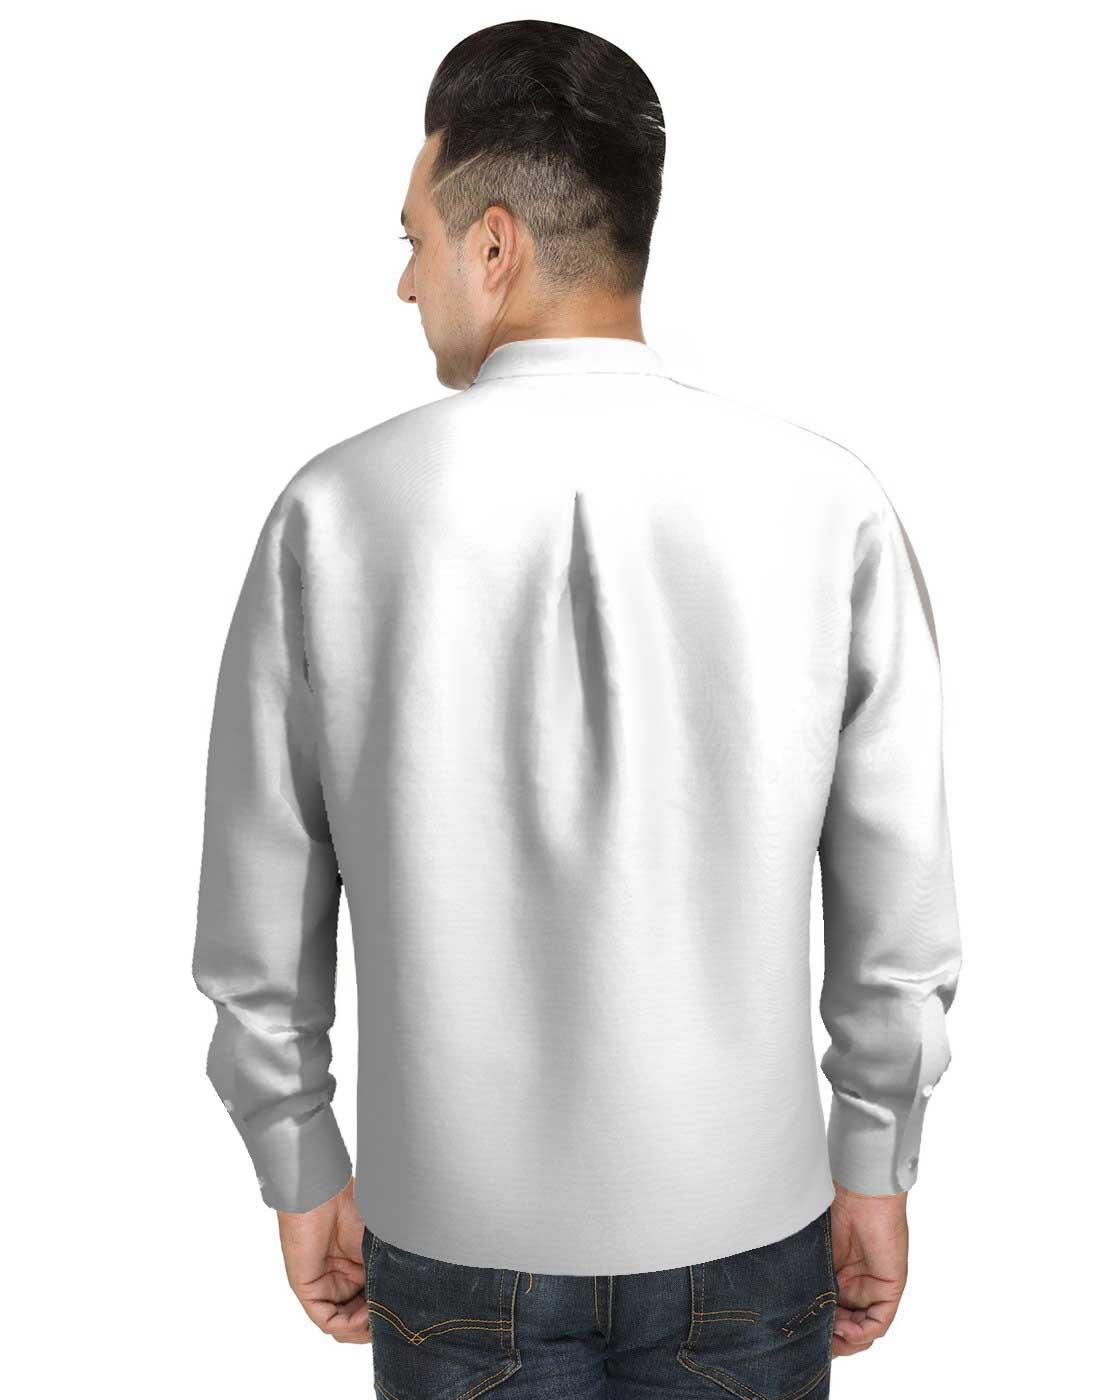
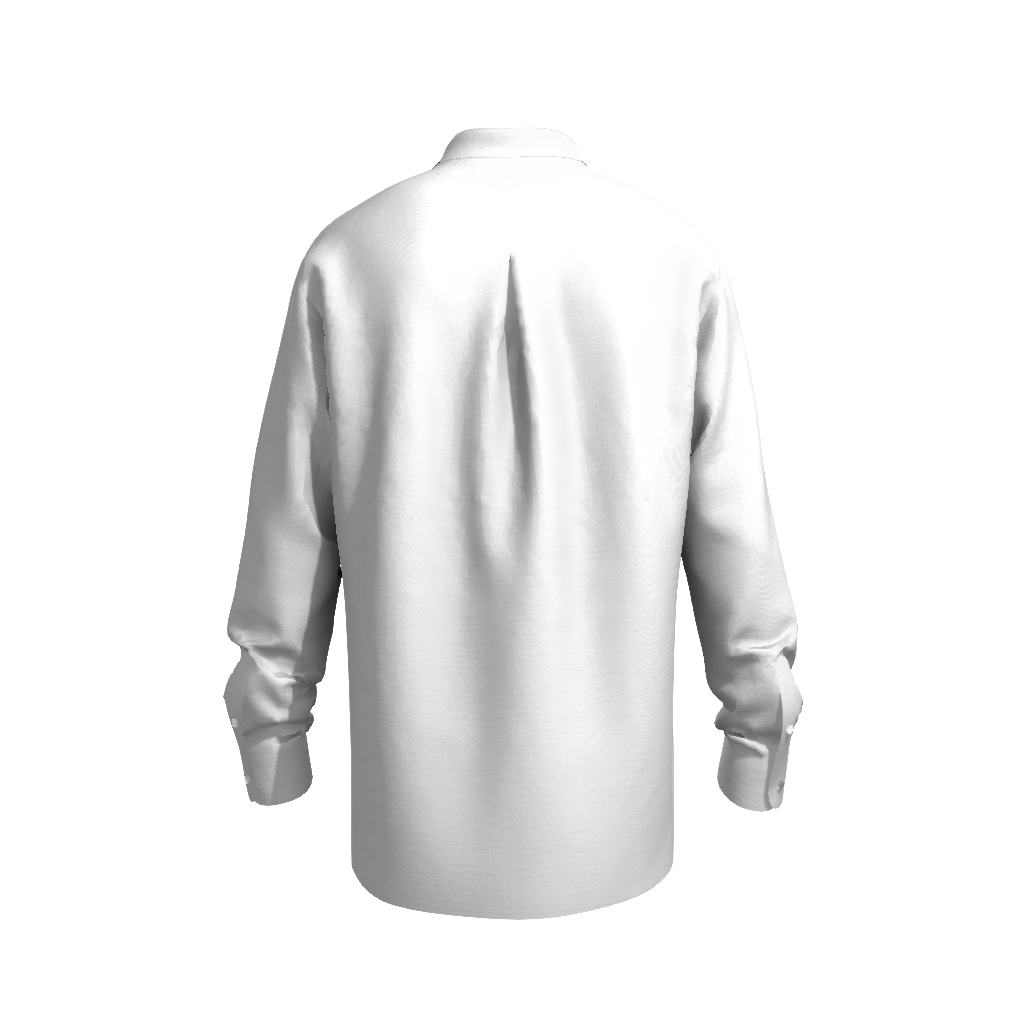
Clothing description: white regular fit button up tee